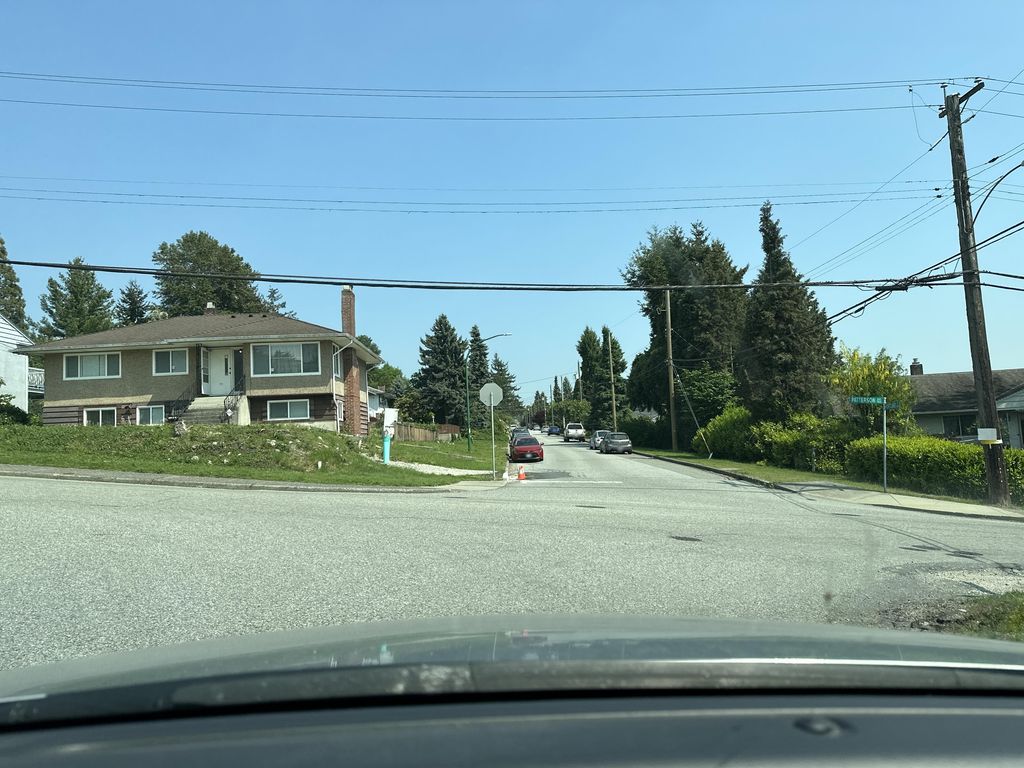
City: vancouver